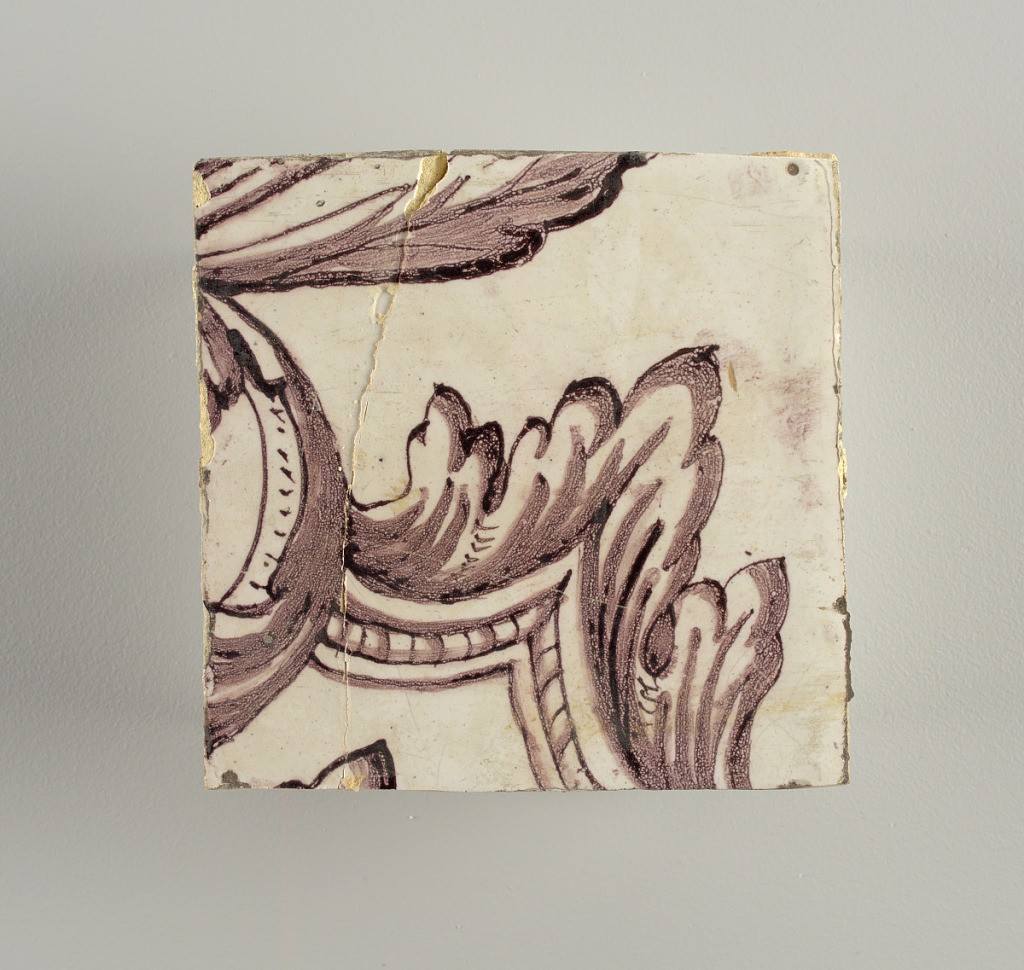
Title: Wall facing
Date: ca. 1725
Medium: Tin-glazed earthenware, underglaze
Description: Horizontal rectangle.  Thirty-seven tiles wide and twenty-one high with opening for door or window nineteen and one-half tiles high and twelve wide.  To left and right of opening, centered canopy above. Left, woman representing Hope, right, a sculputure urn.  Centered above opening, a mascaron.  Arabesque design of foliage.